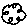
Label: cloud